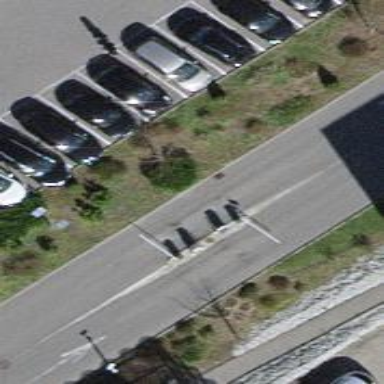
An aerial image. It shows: Lift gate barrier.